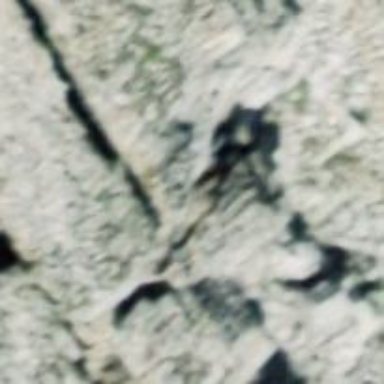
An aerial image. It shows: Natural cliff.